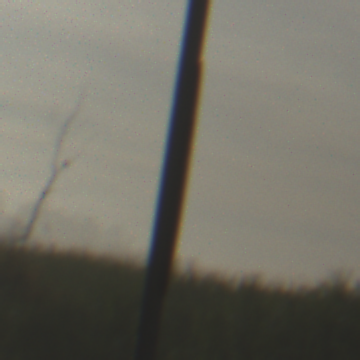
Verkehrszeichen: EndeGeschwindigkeit70
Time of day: SunriseSunset
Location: Outdoor (Suburban)
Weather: PartlyCloudy
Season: NotSpecified
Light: Natural